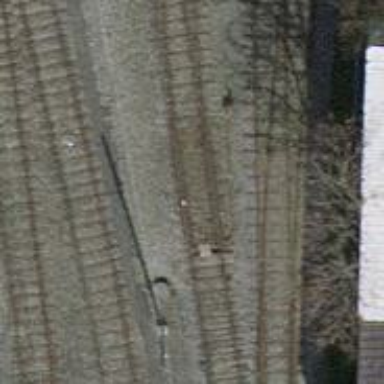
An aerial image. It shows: Railway switch.